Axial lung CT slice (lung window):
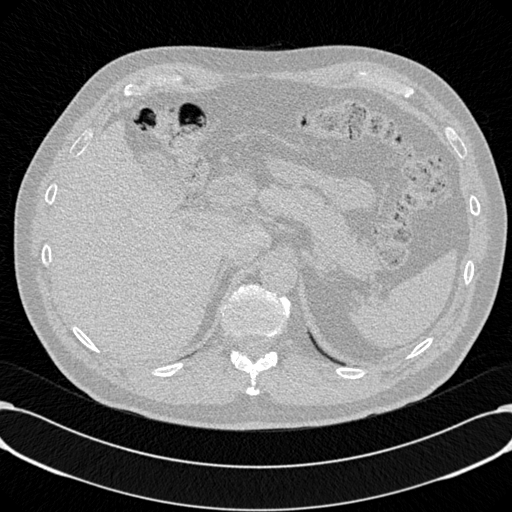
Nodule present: no